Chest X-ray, AP view. Patient: 14 years old, sex M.
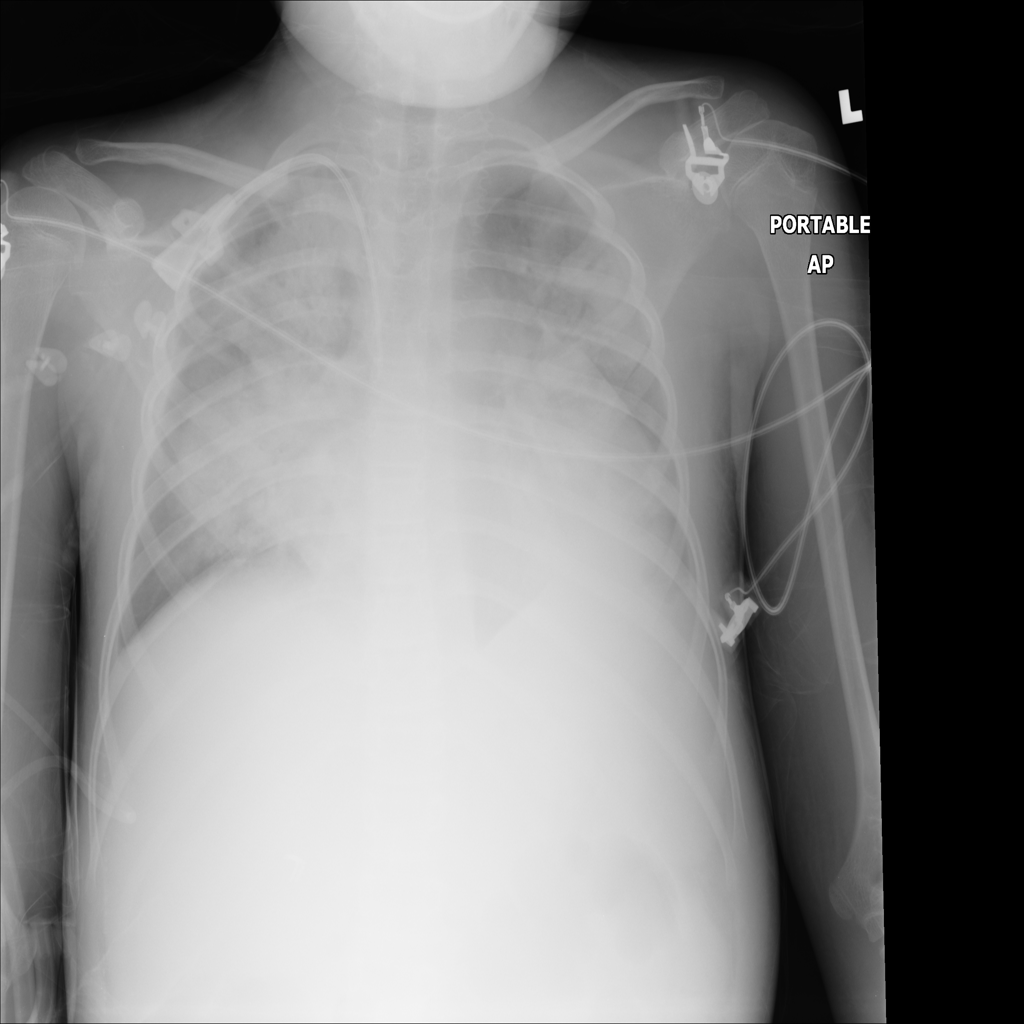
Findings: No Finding